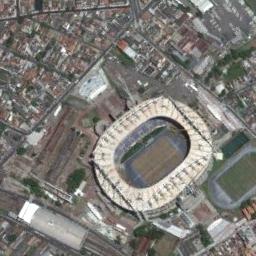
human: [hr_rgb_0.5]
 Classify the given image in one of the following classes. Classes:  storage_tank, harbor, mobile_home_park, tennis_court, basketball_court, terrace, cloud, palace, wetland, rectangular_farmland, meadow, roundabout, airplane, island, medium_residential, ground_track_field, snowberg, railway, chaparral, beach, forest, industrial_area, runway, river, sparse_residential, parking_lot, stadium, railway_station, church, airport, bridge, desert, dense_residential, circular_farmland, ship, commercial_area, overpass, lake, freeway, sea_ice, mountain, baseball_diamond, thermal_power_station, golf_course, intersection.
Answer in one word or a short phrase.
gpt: stadium